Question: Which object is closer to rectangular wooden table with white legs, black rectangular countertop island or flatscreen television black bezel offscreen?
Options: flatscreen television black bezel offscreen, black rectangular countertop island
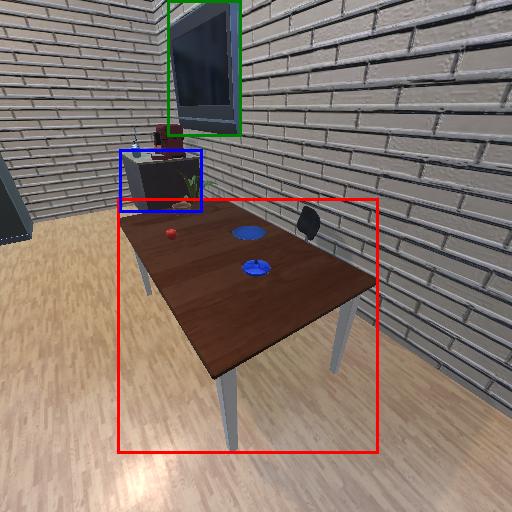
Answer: flatscreen television black bezel offscreen